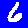
Digit: 6